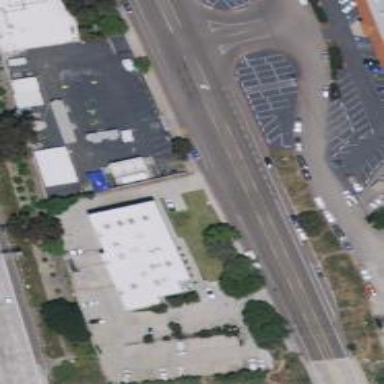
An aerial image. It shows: Primary highway with asphalt surface. There is sidewalk on the left.